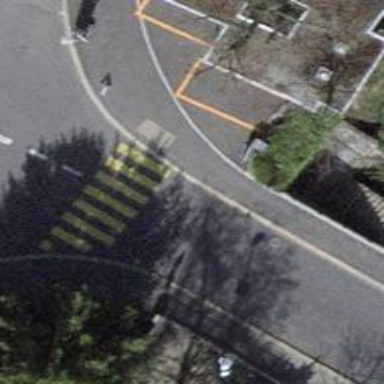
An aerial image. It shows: Asphalt sidewalk along the footway.